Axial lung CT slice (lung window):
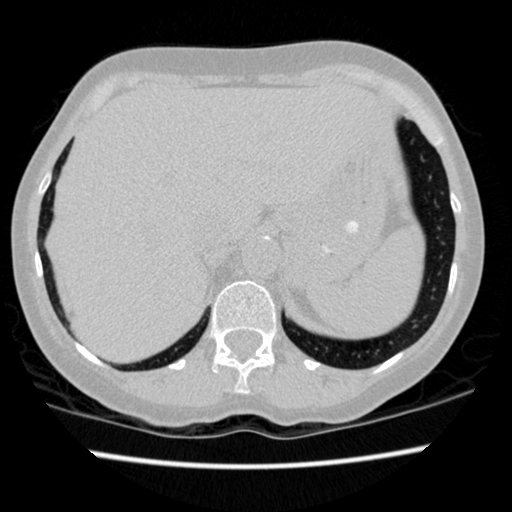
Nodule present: no